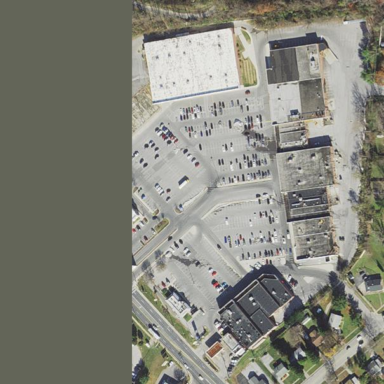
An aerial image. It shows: Retail area.